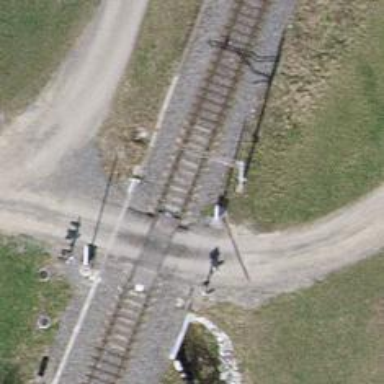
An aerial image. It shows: Level crossing along the railway.